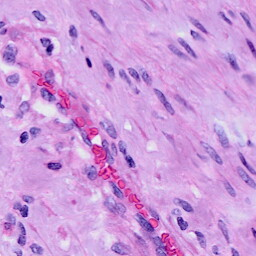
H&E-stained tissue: Cervix